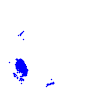
Particle: electron